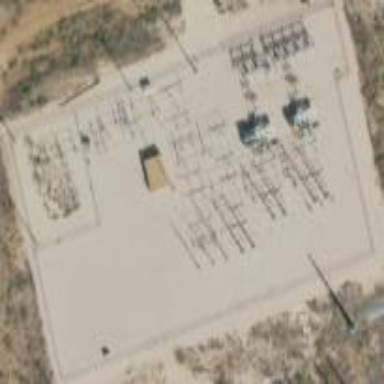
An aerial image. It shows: Distribution power substation secured by fence.